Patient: sex M, age 57
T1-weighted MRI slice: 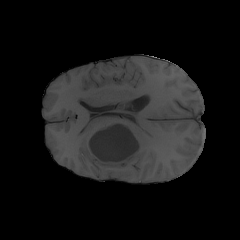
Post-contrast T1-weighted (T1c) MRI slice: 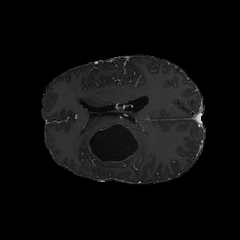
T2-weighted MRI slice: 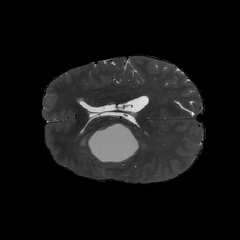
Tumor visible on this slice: yes
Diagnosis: Glioblastoma, IDH-wildtype
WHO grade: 4